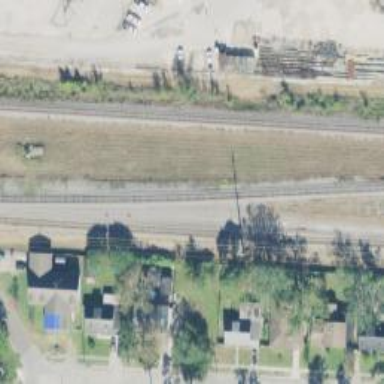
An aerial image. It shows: Abandoned railway yard is depicted.